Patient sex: M
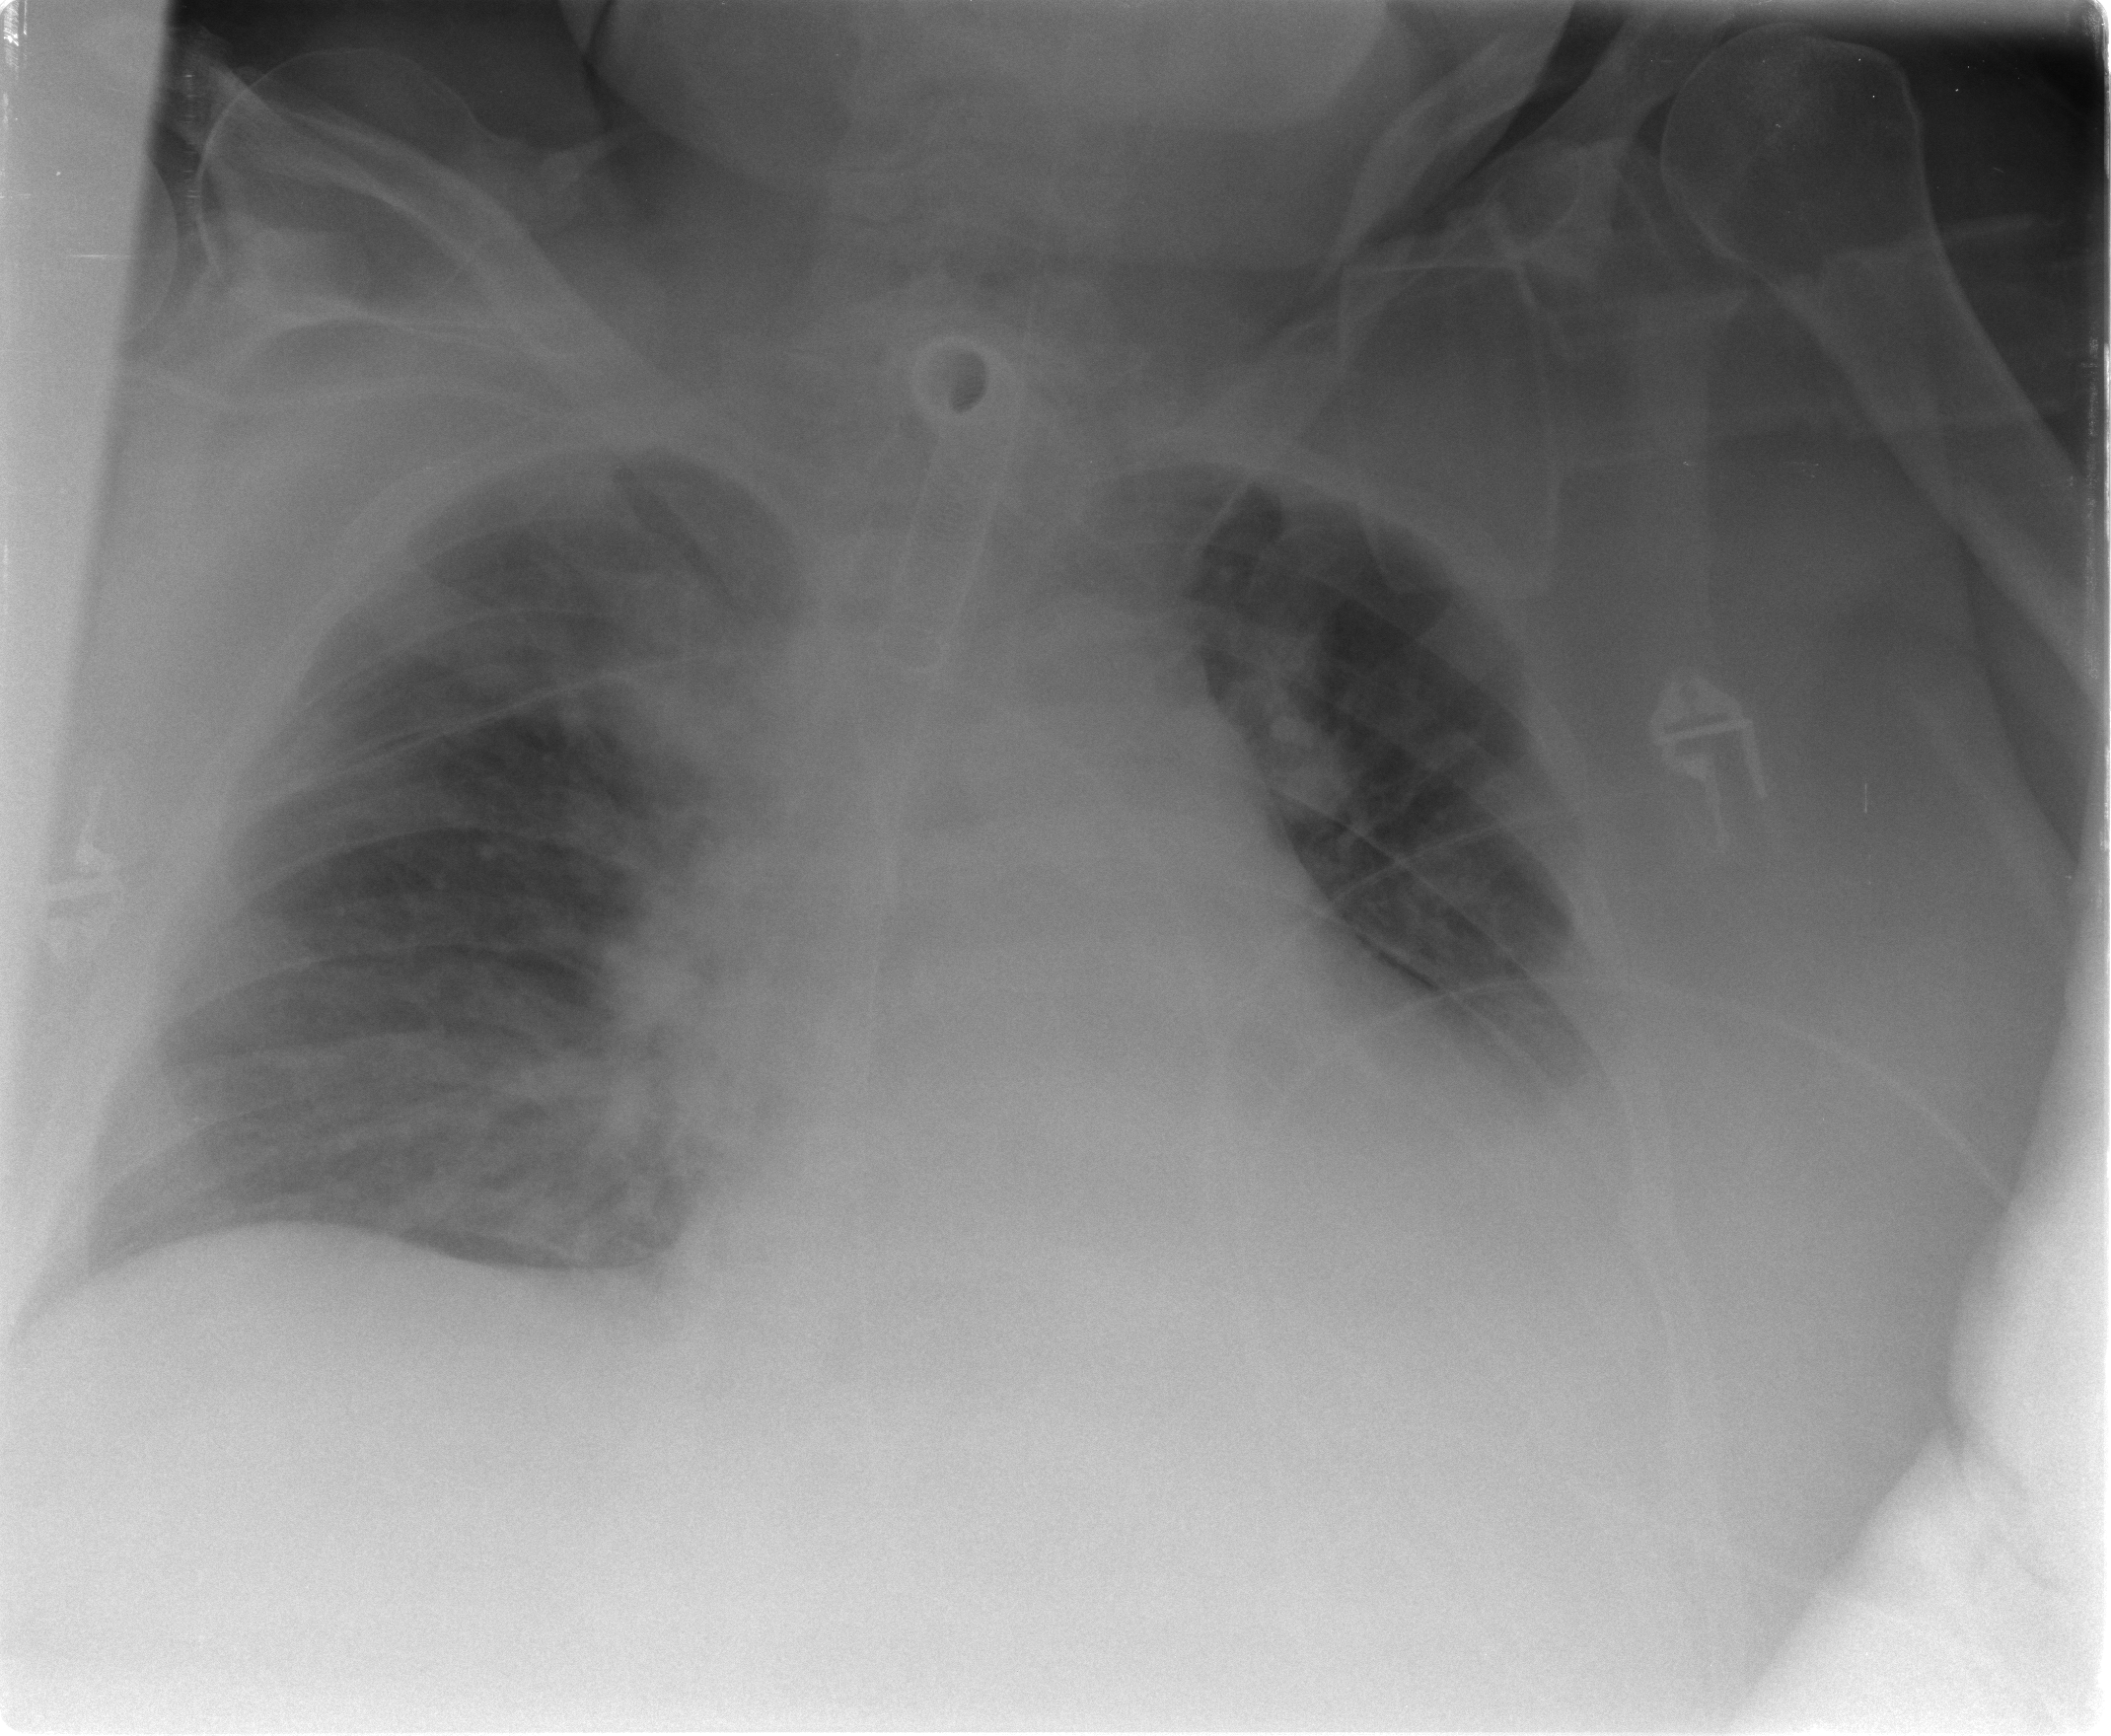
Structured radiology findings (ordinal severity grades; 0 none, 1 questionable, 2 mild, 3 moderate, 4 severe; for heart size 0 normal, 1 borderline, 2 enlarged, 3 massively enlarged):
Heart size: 3
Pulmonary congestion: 3
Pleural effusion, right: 2
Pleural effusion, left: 2
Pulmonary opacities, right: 2
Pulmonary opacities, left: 2
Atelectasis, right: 2
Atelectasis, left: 3